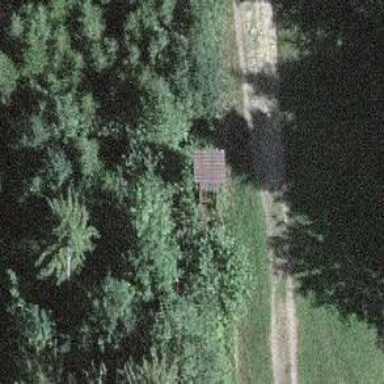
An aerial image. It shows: Hunting stand.